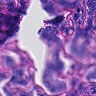
Metastatic tissue present: yes